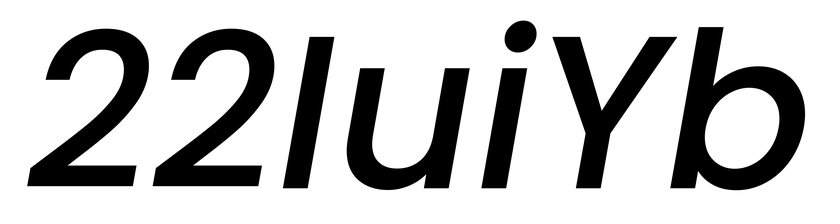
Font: Poppins-MediumItalic